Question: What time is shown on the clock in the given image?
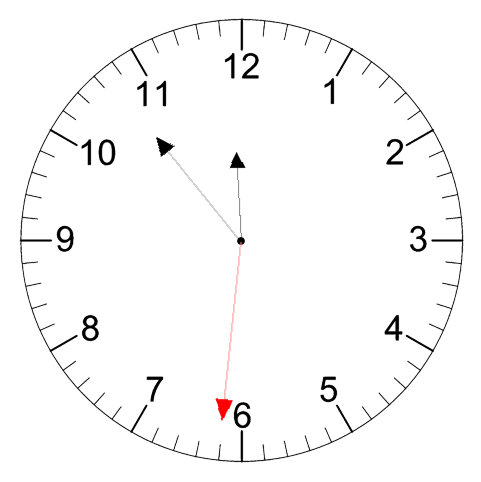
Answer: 11:53:31